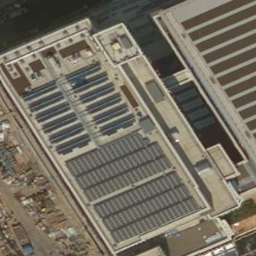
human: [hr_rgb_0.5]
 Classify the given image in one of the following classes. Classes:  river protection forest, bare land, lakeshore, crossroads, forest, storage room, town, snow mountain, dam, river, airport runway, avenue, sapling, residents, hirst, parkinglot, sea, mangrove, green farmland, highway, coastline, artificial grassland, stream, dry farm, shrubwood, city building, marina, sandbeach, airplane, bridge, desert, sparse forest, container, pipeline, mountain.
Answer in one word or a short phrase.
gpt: city building